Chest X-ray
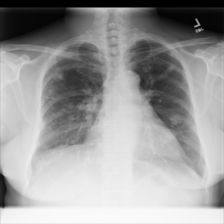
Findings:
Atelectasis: negative
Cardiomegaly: negative
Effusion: negative
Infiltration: negative
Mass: negative
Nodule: positive
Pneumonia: negative
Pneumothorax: negative
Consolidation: negative
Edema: negative
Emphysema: negative
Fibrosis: negative
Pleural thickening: negative
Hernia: negative